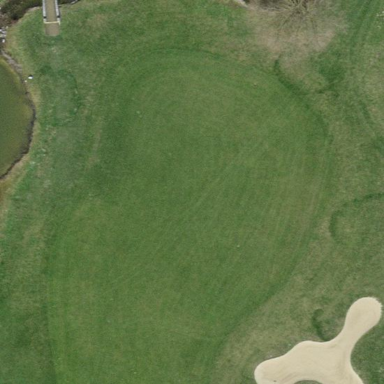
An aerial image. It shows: Scenic golf fairway.